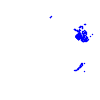
Particle: pion